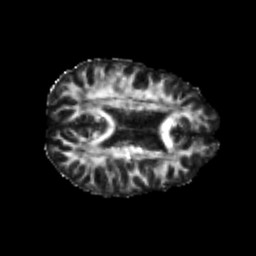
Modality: FA
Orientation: axial
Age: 21
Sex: female
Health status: healthy
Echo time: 0.074 s